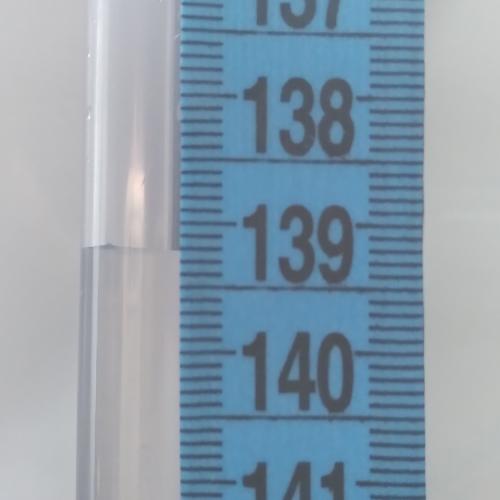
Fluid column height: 139.2 cm